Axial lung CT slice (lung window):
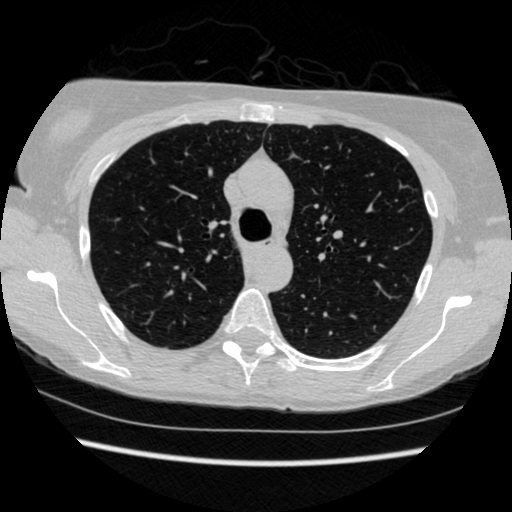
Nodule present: no